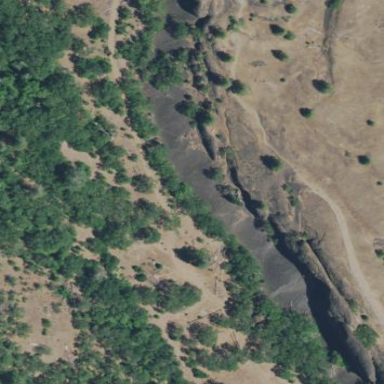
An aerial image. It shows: Natural scree.